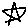
Label: star